Question: In <URL> says:
> When the underlying storage is not subject to change from one
implementation to another, this strategy can be implemented using the
Factory Method pattern to produce a number of DAOs needed by the
application. The class diagram for this case is shown in Figure 9.3.
The figure 9.3 itself:

What causes misunderstanding is how we can ever apply to produce the of 'DAO's? As far as I understood in the case the DAO might be look like
'''
public interface DAOFactory{
public DAO1 getDAO1();
public DAO2 getDAO2();
}
'''
But it would be not a factory method. It would be an abstract factory, because we're producing a family of objects rather than a single object. Couldn't you exlain what they meant when said
> this strategy can be implemented using the
to produce a number of DAOs needed by the
application. The class diagram for this case is shown in Figure 9.3.
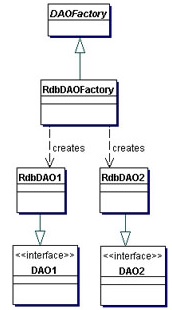
Answer: You are right. It is misleading.
The Image depicting the use of is certainly an example of the design pattern. There's just only one implementation of the factory.
There is a good explanation on the difference between a Factory Method and Abstract Factory here: <URL>
The diagram shown in the documentation depicts the pattern.
I can imagine the following use of and
'''
// the Service contains the business logic and uses DAOs to access data
class BaseService {
public Object doSomething() {
return getDao().retrieveObject("identifier");
}
// Factory method producing DAOs
public IDao getDao() {
return new BaseDao();
}
}
// The DAO interface
interface IDao {
Object retrieveObject(String identifier);
}
// Another Service that overwrite the type of produced DAOs
class SmartService extends Service {
// overwrite the factory method
public IDao getDao() {
return new SmartDao();
}
}
'''